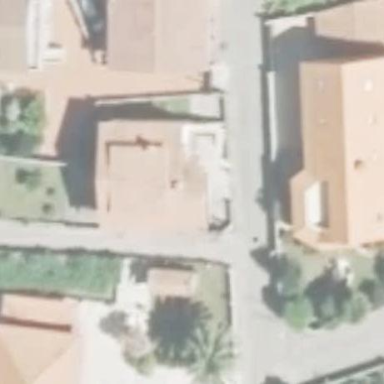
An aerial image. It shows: Building.